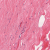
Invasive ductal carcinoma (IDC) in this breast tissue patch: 0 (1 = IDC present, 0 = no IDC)